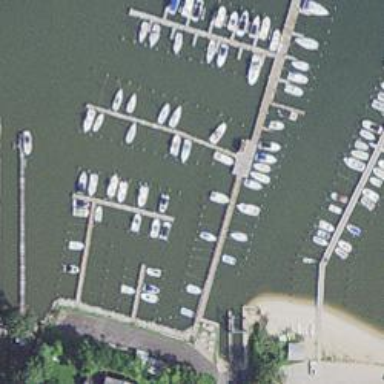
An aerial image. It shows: Marina area for leisure land.